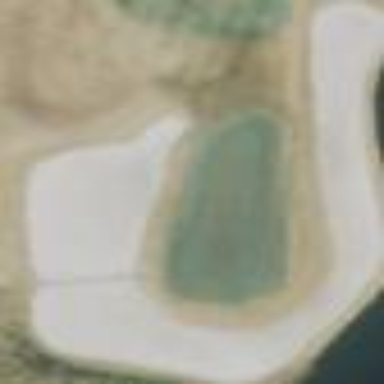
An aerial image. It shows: Golf bunker filled with sandy terrain.